七年级 · 算术

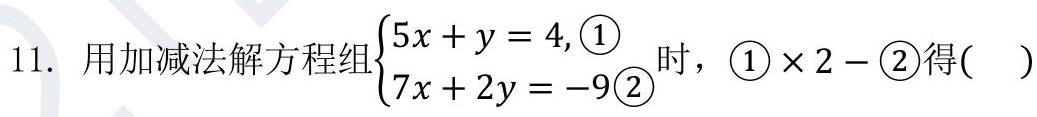
A. $3 x=-1$
    B. $-2 x=13$
    C. $17 x=-1$
    D. $3 x=17$

答案: D
解析: 【答案】 $D$
【解析】解: 方程组 $\left\{\begin{array}{l}5 x+y=4, \text { (1) } \\ 7 x+2 y=-9(2)\end{array}\right.$ 用加减法来解时,

用(1) $\times 2$ - (2)得到 $3 x=17$.

故选: D.

方程组用(1) $\times 2$ - (2)得到结果, 即可作出判断.

此题考查了解二元一次方程组, 利用了消元的思想, 消元的方法有: 代入消元法与加减消元法.